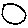
Label: circle